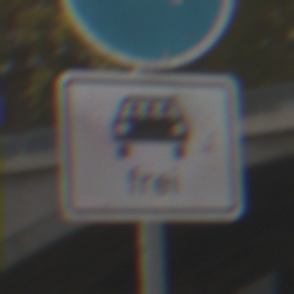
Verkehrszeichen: MehrfachbesetzePersonenkraftwagenFrei
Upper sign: Busssonderstreifen
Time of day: MorningAfternoon
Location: Outdoor (Suburban)
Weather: PartlyCloudy
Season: NotSpecified
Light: Natural